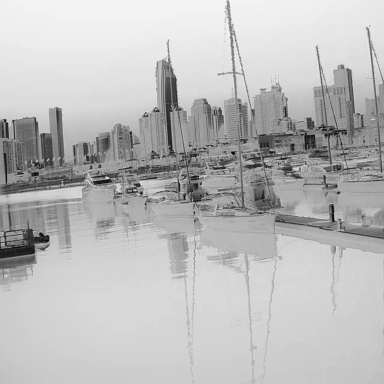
There are eight objects shown in the infrared image, including six canoes, and two sailboats.